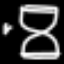
Label: hourglass